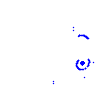
Particle: electron